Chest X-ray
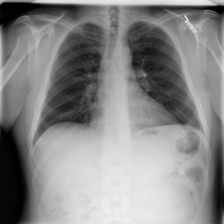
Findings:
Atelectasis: negative
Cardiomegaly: negative
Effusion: negative
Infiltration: negative
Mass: negative
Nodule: negative
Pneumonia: negative
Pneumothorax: negative
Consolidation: negative
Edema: negative
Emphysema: negative
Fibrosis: negative
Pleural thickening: negative
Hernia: negative